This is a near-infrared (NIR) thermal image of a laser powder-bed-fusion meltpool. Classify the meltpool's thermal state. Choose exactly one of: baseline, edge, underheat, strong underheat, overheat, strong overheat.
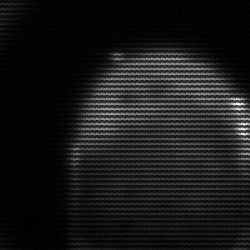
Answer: edge